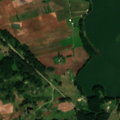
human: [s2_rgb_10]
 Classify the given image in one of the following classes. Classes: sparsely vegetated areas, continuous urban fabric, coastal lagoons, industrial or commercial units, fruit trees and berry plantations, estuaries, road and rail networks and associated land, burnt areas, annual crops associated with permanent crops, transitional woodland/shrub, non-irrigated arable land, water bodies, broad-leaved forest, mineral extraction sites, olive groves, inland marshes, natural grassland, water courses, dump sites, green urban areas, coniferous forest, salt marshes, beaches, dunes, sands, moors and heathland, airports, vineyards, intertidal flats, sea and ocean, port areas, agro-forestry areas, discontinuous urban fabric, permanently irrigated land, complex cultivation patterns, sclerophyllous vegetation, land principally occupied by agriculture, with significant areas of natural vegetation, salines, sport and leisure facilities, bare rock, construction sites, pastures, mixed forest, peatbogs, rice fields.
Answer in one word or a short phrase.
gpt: non-irrigated arable land, complex cultivation patterns, land principally occupied by agriculture, with significant areas of natural vegetation, mixed forest, water bodies